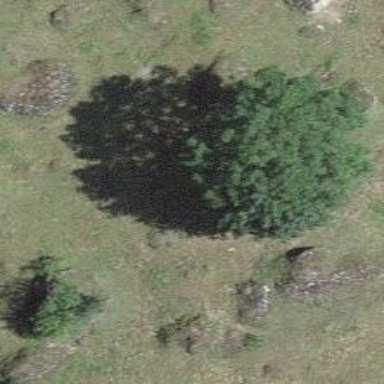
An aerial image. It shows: Beautiful tree in nature.